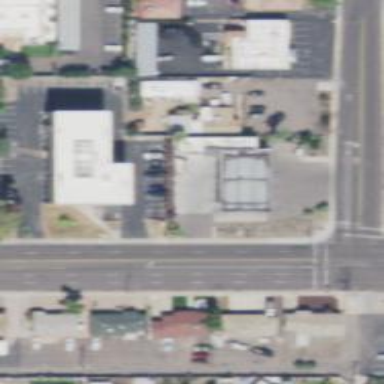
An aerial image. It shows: Convenience shop.